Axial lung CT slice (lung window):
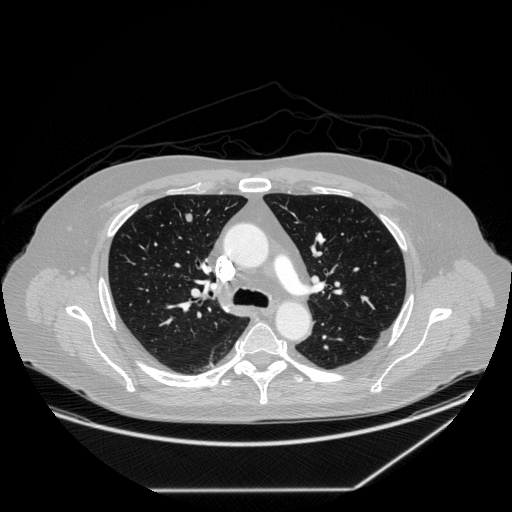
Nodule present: yes
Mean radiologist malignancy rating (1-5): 3